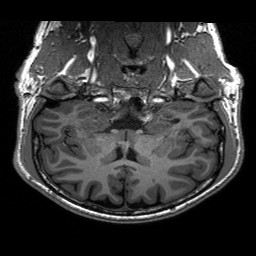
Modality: T1w
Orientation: sagittal
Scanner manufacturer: siemens
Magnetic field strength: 3 T
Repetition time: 2.3 s
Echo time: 0.00197 s